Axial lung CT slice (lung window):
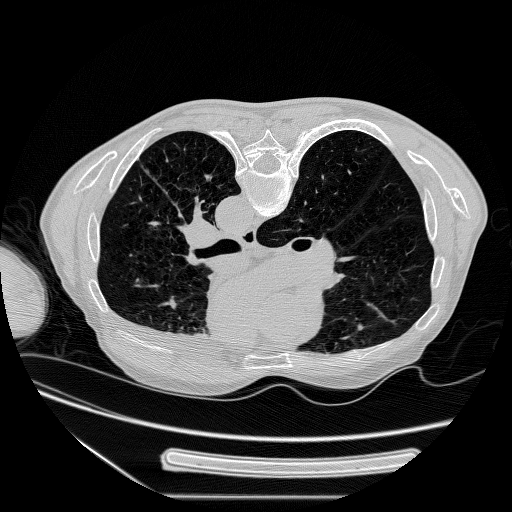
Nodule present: no